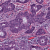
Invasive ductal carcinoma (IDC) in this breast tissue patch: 1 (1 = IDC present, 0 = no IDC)